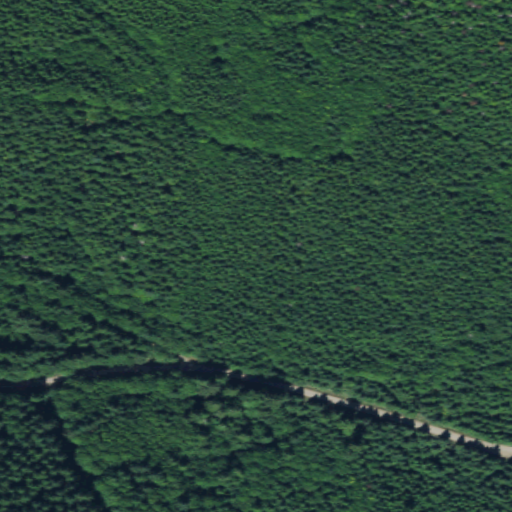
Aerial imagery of gap in Washington named Gunderson Pass containing evergreen forest, open development, grassland, and low intensity development